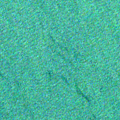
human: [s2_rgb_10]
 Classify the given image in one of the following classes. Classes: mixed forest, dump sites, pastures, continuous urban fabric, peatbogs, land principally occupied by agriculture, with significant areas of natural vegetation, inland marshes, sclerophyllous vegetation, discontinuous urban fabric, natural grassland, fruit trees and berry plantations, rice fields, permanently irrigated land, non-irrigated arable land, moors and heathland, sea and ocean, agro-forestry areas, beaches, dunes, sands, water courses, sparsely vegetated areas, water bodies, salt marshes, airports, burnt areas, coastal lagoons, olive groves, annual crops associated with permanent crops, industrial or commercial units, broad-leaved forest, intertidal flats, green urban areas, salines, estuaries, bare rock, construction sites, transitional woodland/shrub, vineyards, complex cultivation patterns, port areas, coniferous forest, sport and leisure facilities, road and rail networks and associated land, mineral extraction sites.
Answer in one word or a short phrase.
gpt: sea and ocean